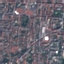
Label: Residential